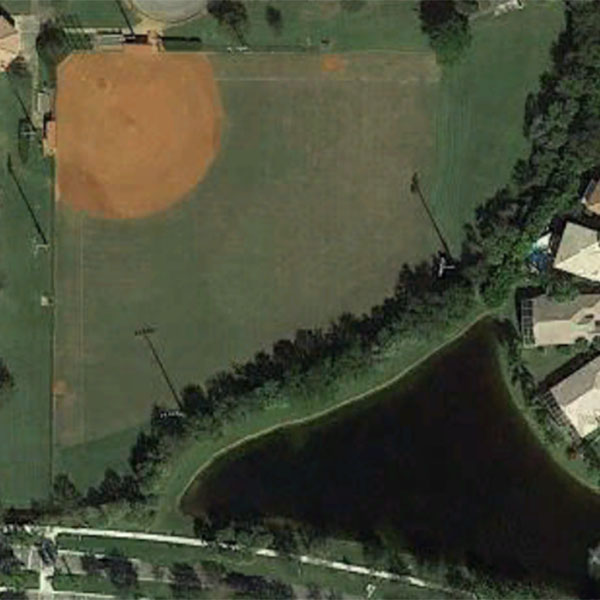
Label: BaseballField